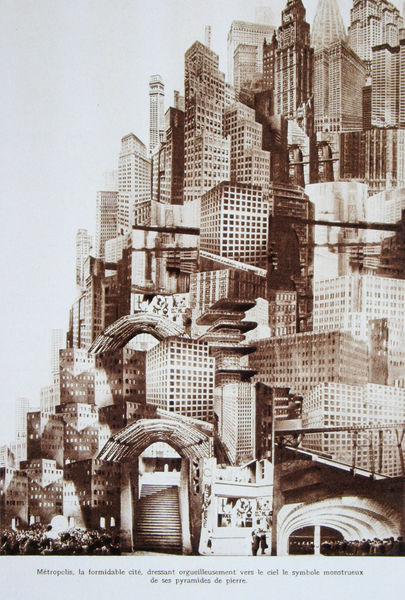
Titel: Metropolis, Cityscape Montage #1, Fotomontage für ein Plakat zur Aufführung des Films "Metropolis" in Frankreich
Künstler: Boris Bilinsky
Standort: Münster
Institution: LWL-Landesmuseum für Kunst und Kulturgeschichte
Schlagwörter: berg, dunkel, menschen, stadt, braun, fenster, hell, gebäude, haus, architektur, häuser, rund, modern, amerika, foto, höhe, beschriftung, halbrund, flecken, bauten, arke, hochhäuser, montage, kasseten, instalation, fotomontage, fotocollage